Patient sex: M
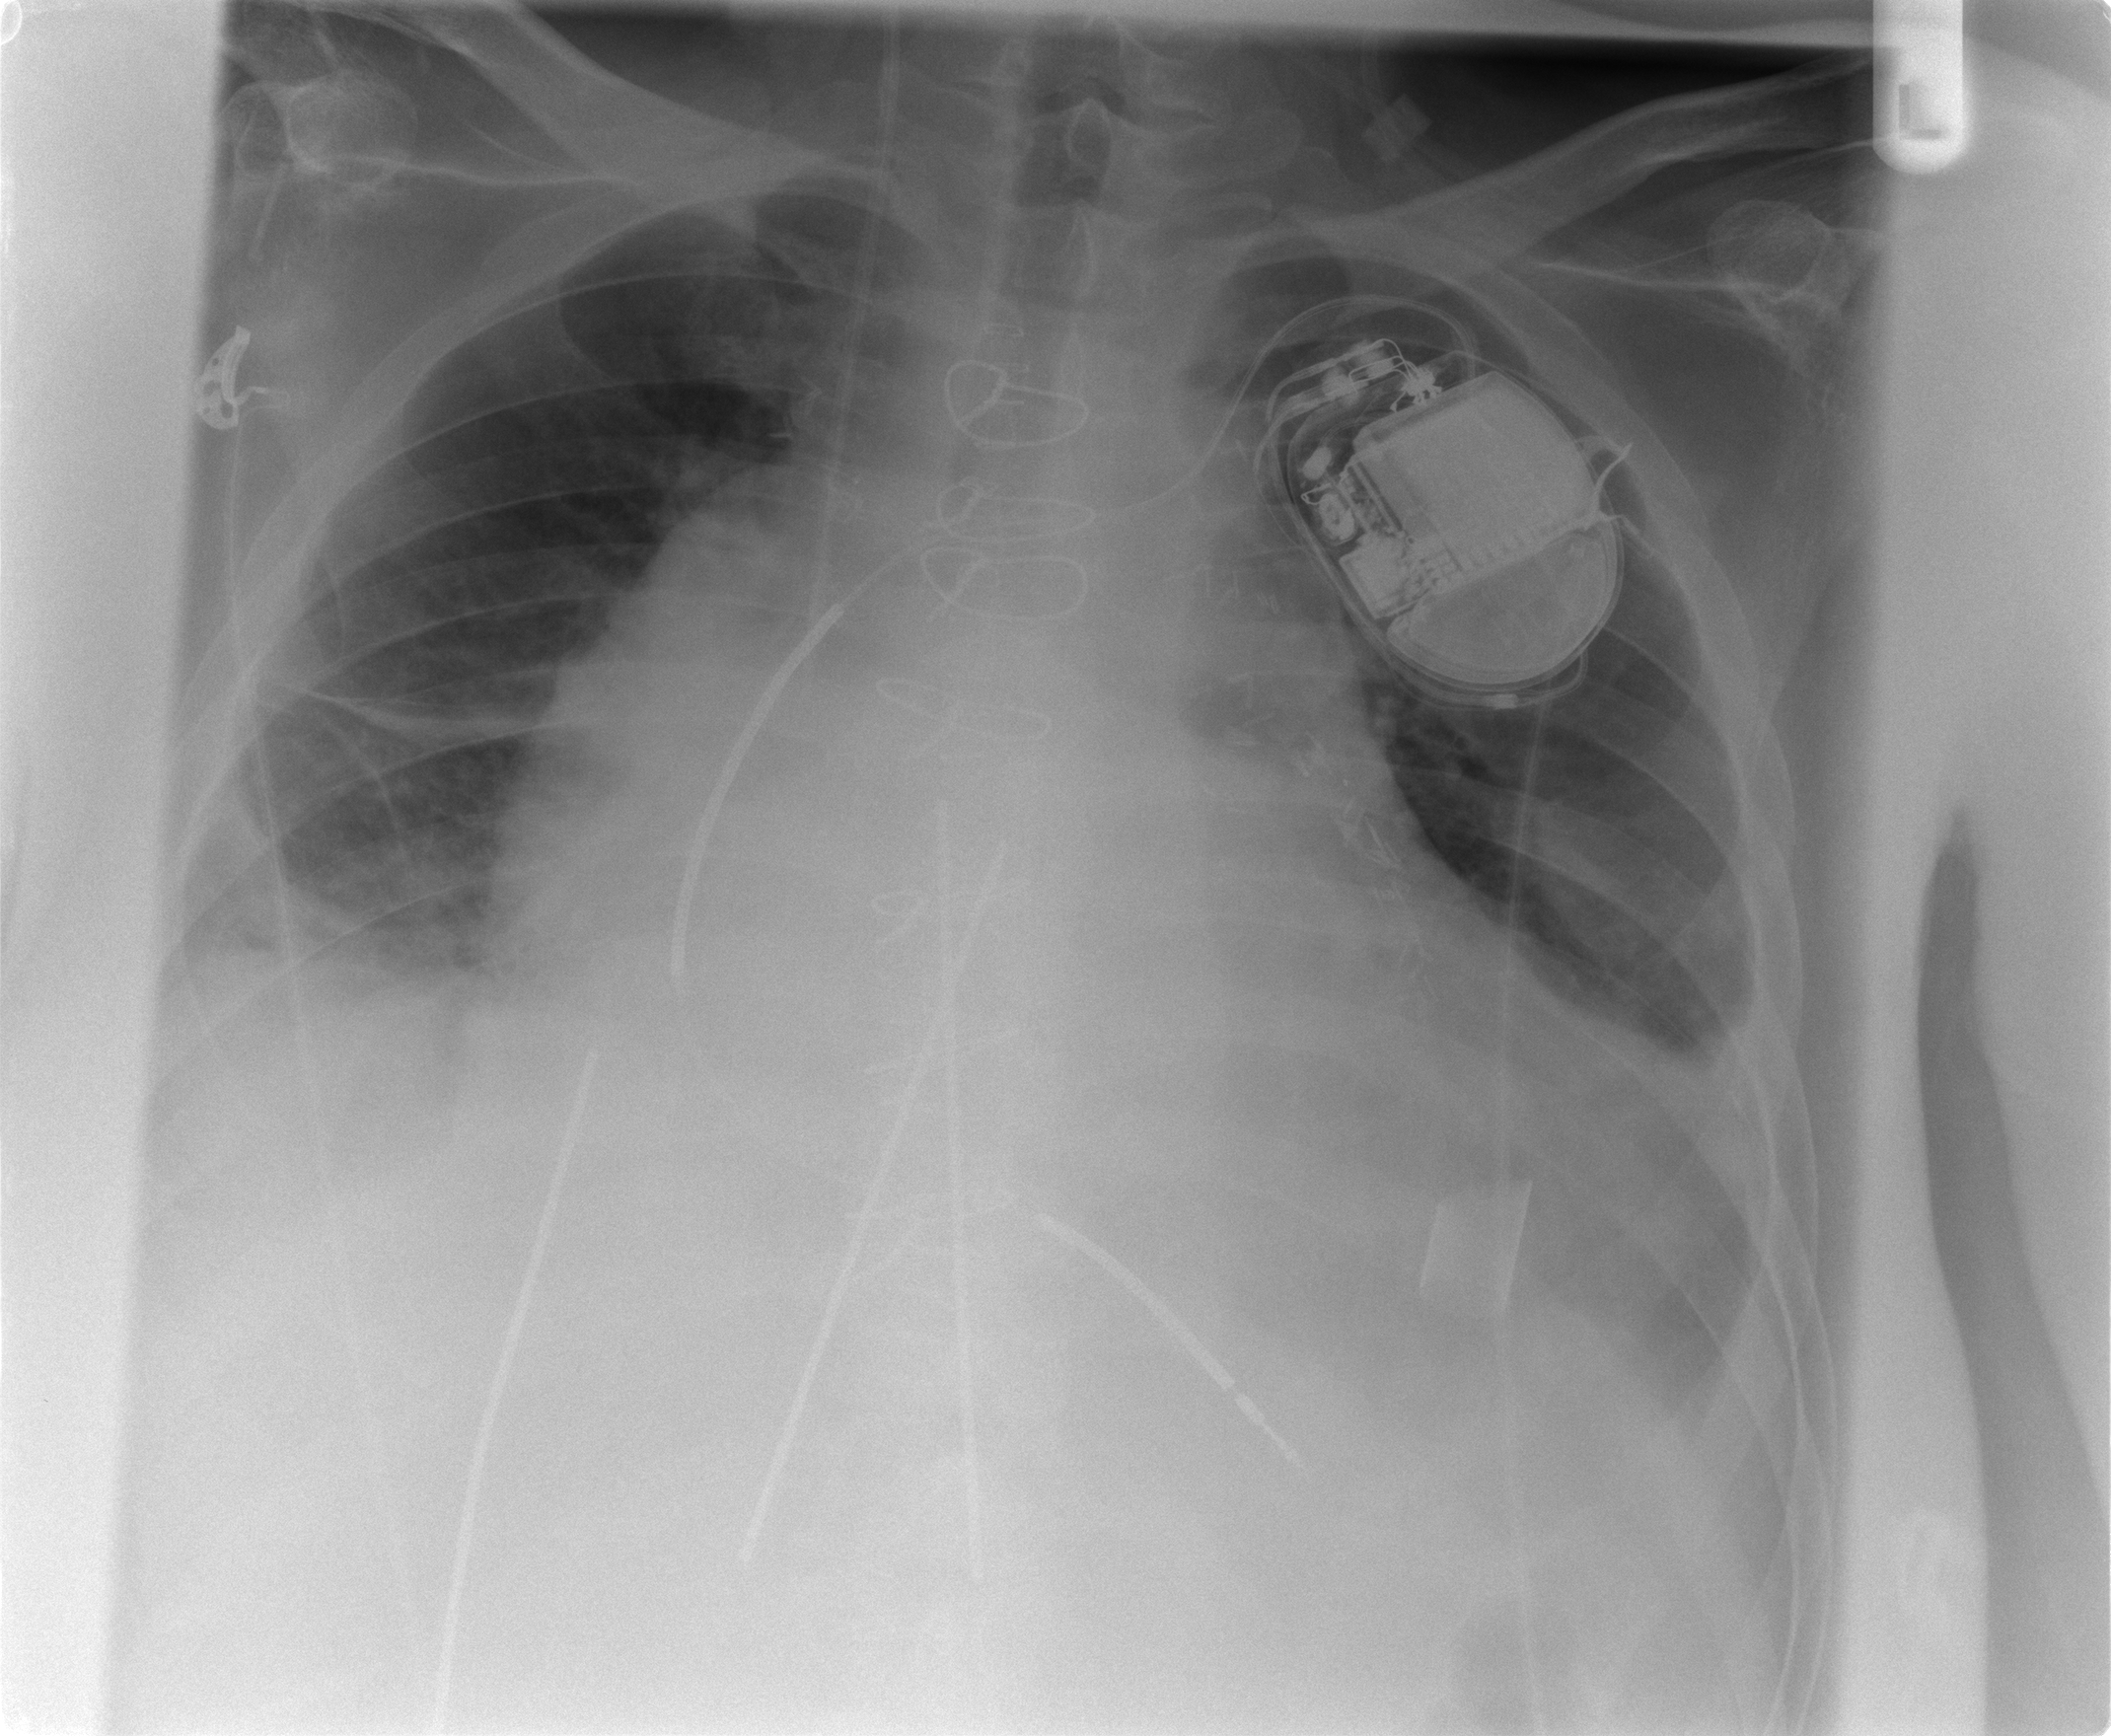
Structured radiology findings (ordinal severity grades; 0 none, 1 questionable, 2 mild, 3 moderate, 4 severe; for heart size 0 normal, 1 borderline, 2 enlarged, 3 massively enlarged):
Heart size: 3
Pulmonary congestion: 0
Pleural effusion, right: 2
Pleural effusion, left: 2
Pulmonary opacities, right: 1
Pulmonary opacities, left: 0
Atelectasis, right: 2
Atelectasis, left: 2